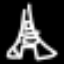
Label: The Eiffel Tower